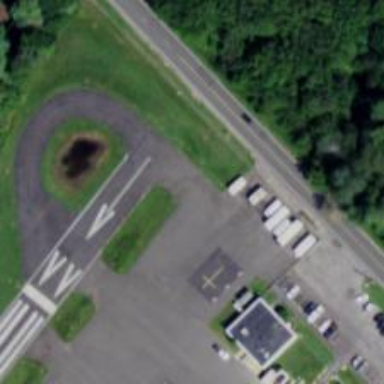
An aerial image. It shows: View of taxiway at the airport.